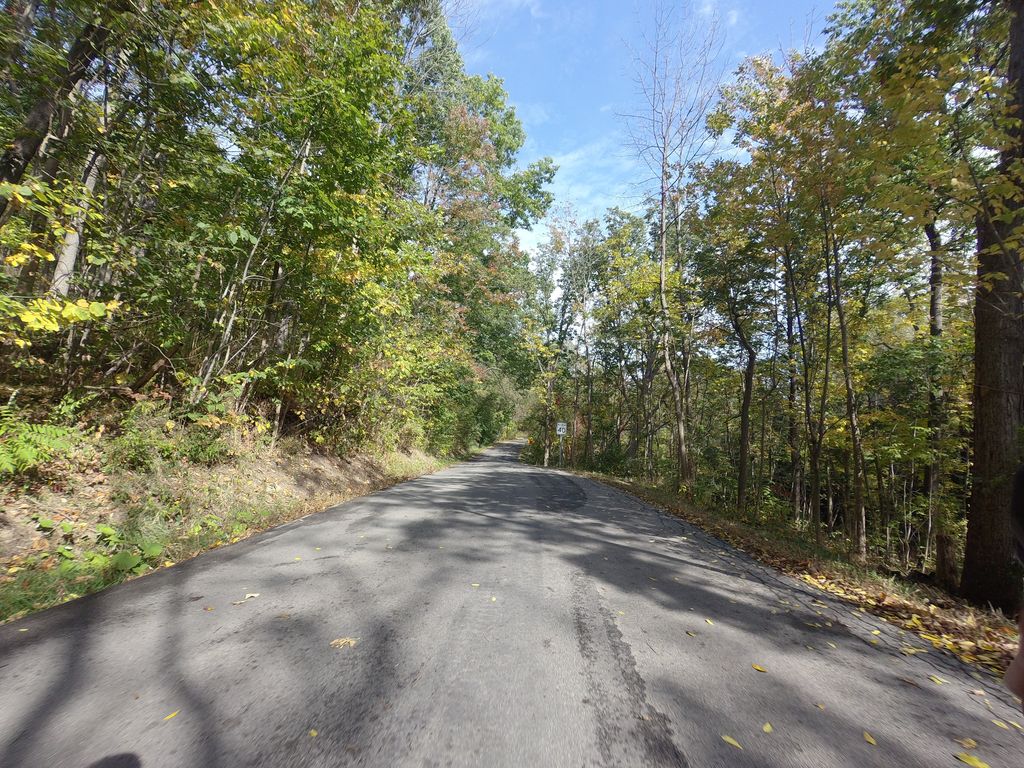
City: hamilton